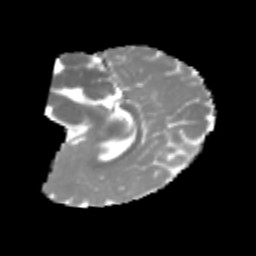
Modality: MD
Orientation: sagittal
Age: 5
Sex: female
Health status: healthy